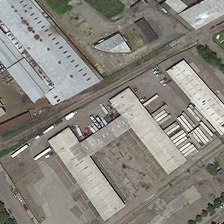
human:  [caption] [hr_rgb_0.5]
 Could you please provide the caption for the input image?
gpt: several large gray white buildings are in an industrial area .

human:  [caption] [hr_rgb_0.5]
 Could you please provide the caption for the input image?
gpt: several large gray white buildings are in an industrial area .

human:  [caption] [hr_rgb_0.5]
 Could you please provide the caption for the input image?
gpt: several large gray white buildings are in an industrial area .

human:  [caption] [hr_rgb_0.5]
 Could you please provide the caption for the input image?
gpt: several large gray white buildings are in an industrial area .

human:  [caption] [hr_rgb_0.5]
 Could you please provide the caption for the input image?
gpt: several large gray white buildings are in an industrial area .